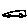
Label: car